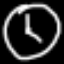
Label: clock